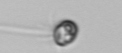
Label: flagellate